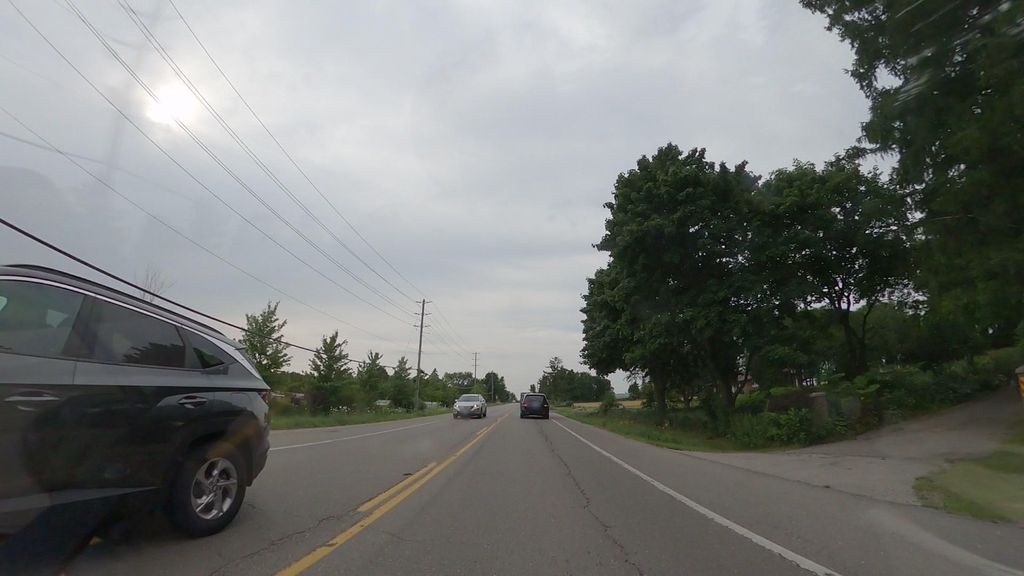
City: kitchener-waterloo